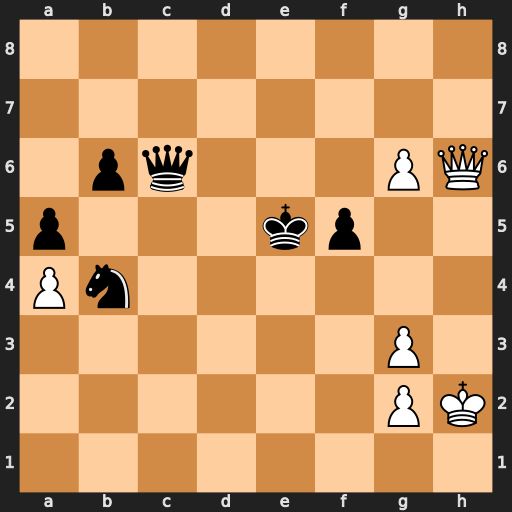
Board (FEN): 8/8/1pq3PQ/p3kp2/Pn6/6P1/6PK/8
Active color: w
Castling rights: -
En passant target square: -
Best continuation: Qh8+ Qf6 g7